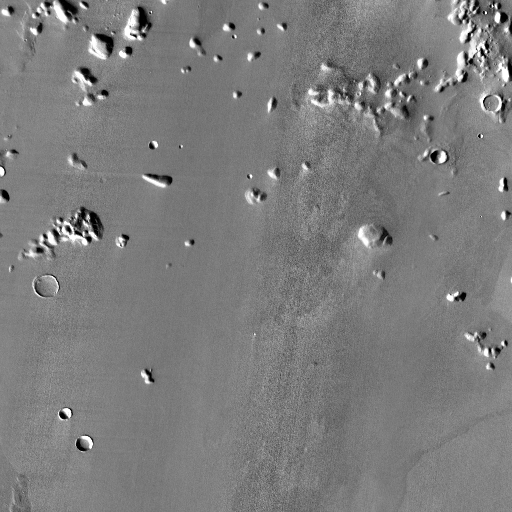
Crater classes present: Background, Other, Buried